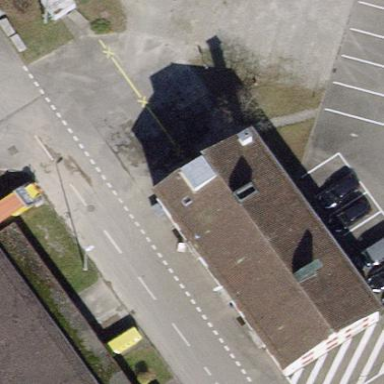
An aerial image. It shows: Gabled roof building that serves as military barracks.